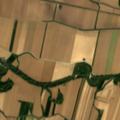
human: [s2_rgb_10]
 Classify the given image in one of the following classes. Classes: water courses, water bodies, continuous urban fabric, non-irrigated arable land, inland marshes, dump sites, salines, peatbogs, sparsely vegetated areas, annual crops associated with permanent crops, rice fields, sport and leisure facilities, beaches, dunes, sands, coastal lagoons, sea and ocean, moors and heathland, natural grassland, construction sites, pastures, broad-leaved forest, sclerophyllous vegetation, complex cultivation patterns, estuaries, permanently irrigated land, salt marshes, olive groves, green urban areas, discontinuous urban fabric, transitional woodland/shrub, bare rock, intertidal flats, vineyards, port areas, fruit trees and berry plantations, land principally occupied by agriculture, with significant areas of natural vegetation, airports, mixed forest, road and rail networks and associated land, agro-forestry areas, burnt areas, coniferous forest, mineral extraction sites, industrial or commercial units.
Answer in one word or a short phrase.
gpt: non-irrigated arable land, land principally occupied by agriculture, with significant areas of natural vegetation